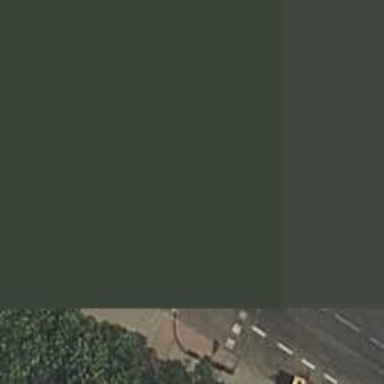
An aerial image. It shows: Road crossing with traffic signals.